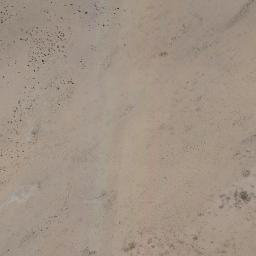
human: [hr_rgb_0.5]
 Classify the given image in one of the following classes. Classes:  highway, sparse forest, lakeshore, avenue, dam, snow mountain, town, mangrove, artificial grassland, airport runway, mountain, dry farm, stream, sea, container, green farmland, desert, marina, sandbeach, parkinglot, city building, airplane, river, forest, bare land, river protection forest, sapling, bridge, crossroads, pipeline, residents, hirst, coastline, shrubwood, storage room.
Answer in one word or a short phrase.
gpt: bare land